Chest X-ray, AP view. Patient: 39 years old, sex F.
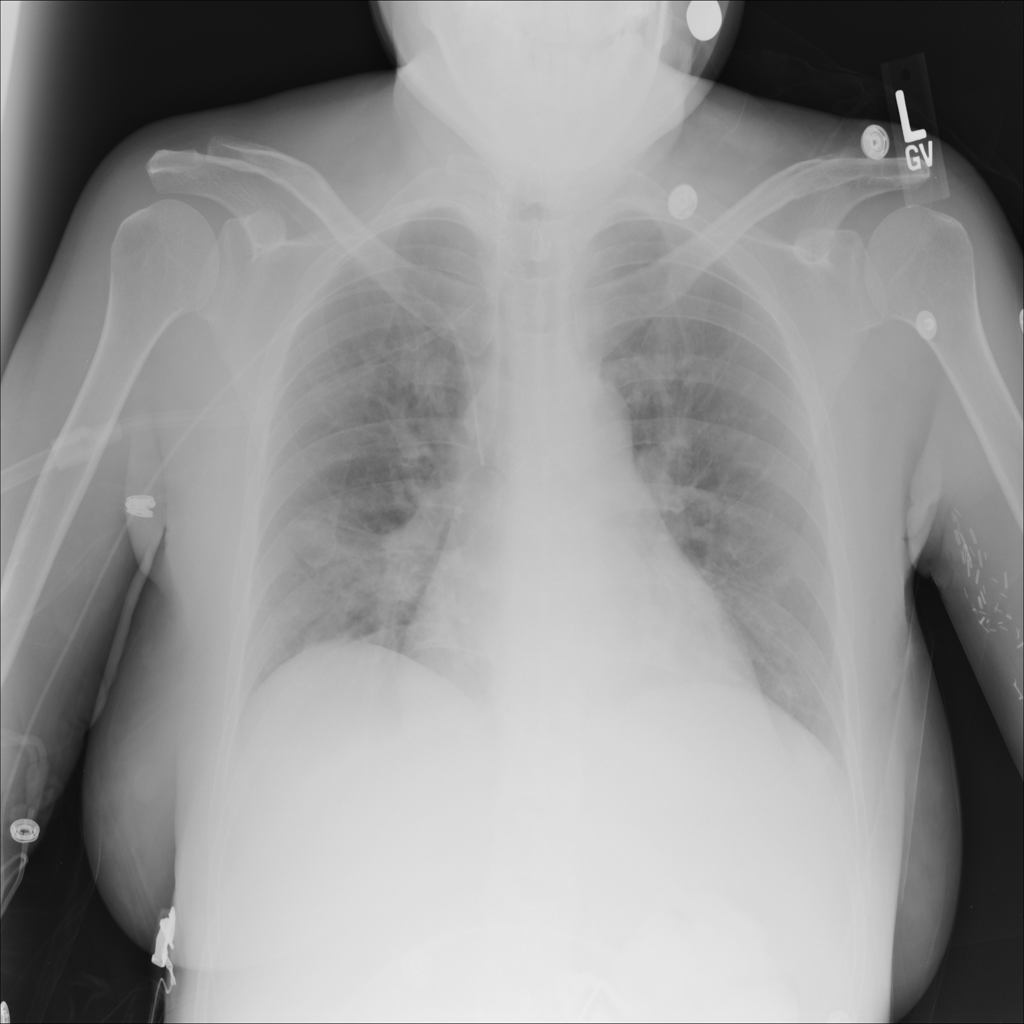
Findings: Atelectasis